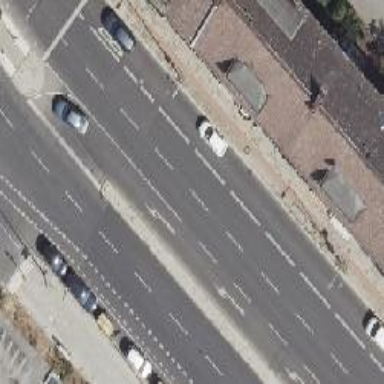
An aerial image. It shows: Secondary road with asphalt surface. There is shared bus and cycle lane on the right side.